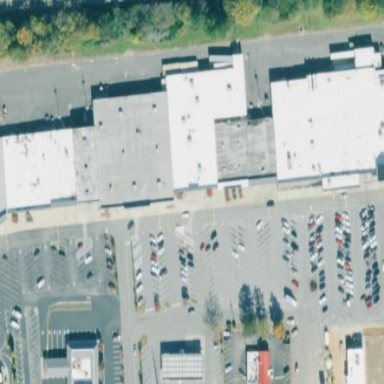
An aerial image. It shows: Retail area known as shopping mall.